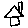
Label: house